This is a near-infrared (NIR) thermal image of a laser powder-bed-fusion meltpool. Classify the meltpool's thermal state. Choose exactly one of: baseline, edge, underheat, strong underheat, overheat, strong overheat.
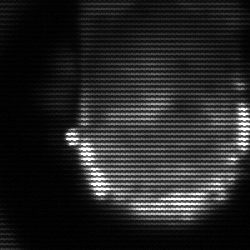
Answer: baseline